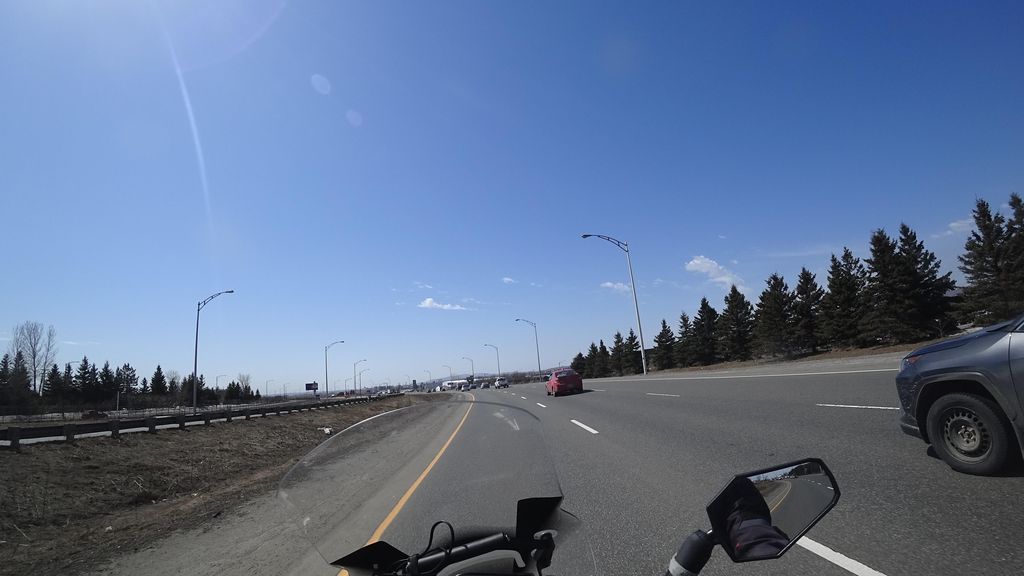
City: quebec_city